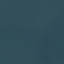
Land use / land cover class: SeaLake